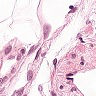
Metastatic tissue present: no